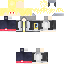
A male human skin with medium skin, wearing blonde long hair dressed in a blue hoodie and black pants, featuring a closed mouth.